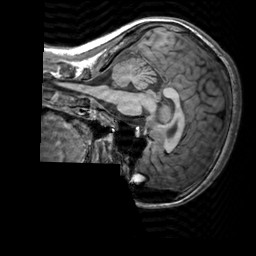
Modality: T1w
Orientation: sagittal
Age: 25
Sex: female
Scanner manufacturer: siemens
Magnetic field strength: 3 T
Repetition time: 2.3 s
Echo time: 0.00303 s